Question: Just some background information. My table, (HireHistory) has 50 columns in it (horizontal). I have a Form (HireHistoryForm) which has a 2 text boxes (HistoryMovieID and HistoryCustomerID) and a button (the button runs the query 'HireHistoryQuery')
Here's an excerpt of my data (the CustomerID's are along the top):

So what I need is so that if a number is entered into the HistoryCustomerID box, then it displays that column. e.g. if the value entered is '1', then in my query it will show all records from column 1.
If a number is entered into the HistoryMovieID box (e.g. 0001) then it displays all instances of that MovieID for the specific CustomerID's. i.e. In column 1 is the ID's, so for ID=1 it will show "0001 on 19/05/2006" then will go on to find the next instance of '0001' etc.
For the HistoryCustomerID I tried to put this into my 'Field' for the query:
'''
=[Forms]![HireHistoryForm]![HistoryCustomerID]
'''
But it didn't work. My query just returned a column labelled '10' and the rows were just made up of '10'.
If you could help I'd greatly appreciate it. :)
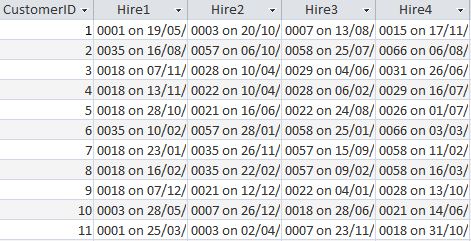
Answer: No offense intended (or as little as possible, anyway), but that is a way to structure your data. You need to restructure it like this:
'''
CustomerID MovieID HireDate
---------- ------- --------
1 0001 19/05/2006
1 0003 20/10/2003
1 0007 13/08/2003
...
2 0035 16/08/2012
2 0057 06/10/2012
...
'''
If you keep your current data structure then
1. You'll go mad, and
2. It's extremely unlikely that anyone else will go anywhere near this problem.
## Edit
Your revised data structure is a improvement, but it still works against you. Consider that in your other question <URL> you are essentially asking for a way to "fix" your data structure "on the fly" when you do a query.
The good news is that you can run a bit of VBA code to convert your data structure to something workable. Start by creating your new table, which I'll call "HireHistoryV2"
'''
ID - AutoNumber, Primary Key
CustomerID - Number(Long Integer), Indexed (duplicates OK)
MovieID - Text(4), Indexed (duplicates OK)
HireDate - Date/Time, Indexed (duplicates OK)
'''
The VBA code to copy your data to the new table would look something like this:
'''
Function RestructureHistory()
Dim cdb As DAO.Database, rstIn As DAO.Recordset, rstOut As DAO.Recordset
Dim fld As DAO.Field, a() As String
Set cdb = CurrentDb
Set rstIn = cdb.OpenRecordset("HireHistory", dbOpenTable)
Set rstOut = cdb.OpenRecordset("HireHistoryV2", dbOpenTable)
Do While Not rstIn.EOF
For Each fld In rstIn.Fields
If fld.Name Like "Hire*" Then
If Not IsNull(fld.Value) Then
a = Split(fld.Value, " on ", -1, vbBinaryCompare)
rstOut.AddNew
rstOut!CustomerID = rstIn!CustomerID
rstOut!MovieID = a(0)
rstOut!HireDate = CDate(a(1))
rstOut.Update
End If
End If
Next
Set fld = Nothing
rstIn.MoveNext
Loop
rstOut.Close
Set rstOut = Nothing
rstIn.Close
Set rstIn = Nothing
Set cdb = Nothing
MsgBox "Done!"
End Function
'''
You appear to be using dd/mm/yyyy date formatting, so to make sure that they converted properly.